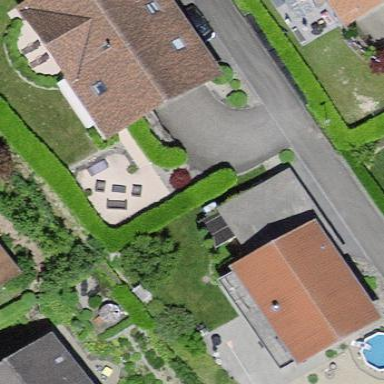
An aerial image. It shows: Residential building.